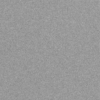
Label: dusty